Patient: sex F, age 58
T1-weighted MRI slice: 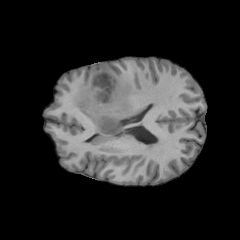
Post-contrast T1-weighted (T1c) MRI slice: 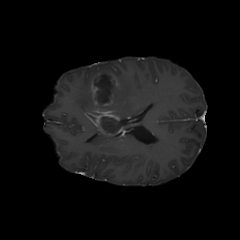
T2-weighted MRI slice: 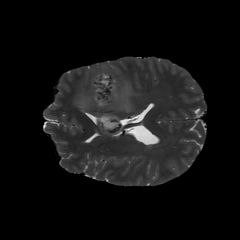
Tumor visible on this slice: yes
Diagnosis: Glioblastoma, IDH-wildtype
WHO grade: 4